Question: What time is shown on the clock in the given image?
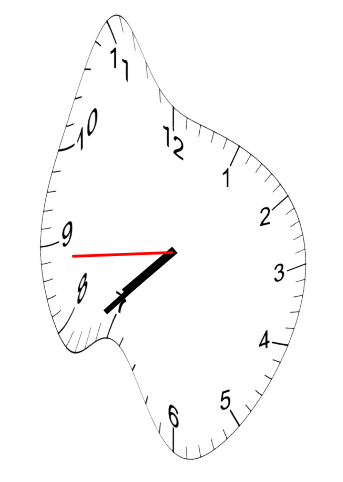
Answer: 07:37:44